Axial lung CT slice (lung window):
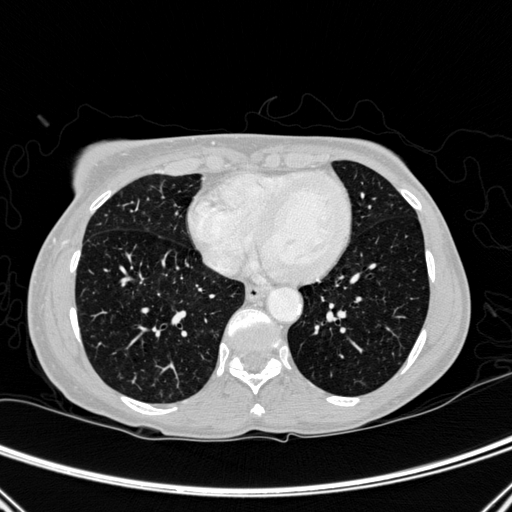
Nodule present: no